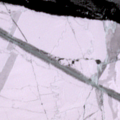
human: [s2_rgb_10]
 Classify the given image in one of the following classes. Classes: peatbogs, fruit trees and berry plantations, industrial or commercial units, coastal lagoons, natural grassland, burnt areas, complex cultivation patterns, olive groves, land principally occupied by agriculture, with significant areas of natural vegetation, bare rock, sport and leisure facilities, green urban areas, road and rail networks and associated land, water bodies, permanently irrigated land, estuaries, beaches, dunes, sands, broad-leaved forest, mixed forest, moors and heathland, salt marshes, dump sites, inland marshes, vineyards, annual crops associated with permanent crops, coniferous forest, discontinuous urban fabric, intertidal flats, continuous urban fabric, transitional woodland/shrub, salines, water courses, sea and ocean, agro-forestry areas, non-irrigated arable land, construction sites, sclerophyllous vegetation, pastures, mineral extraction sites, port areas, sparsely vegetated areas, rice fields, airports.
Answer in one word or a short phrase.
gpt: sea and ocean